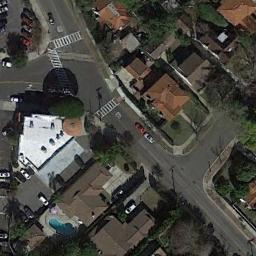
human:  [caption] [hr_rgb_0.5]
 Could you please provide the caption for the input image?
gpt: An intersection with sparse traffic located in a residential area with some trees .

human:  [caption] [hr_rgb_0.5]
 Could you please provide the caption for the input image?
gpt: There is a green belt next to the intersection .

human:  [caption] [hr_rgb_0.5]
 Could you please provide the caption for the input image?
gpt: There are many buildings beside the intersection .

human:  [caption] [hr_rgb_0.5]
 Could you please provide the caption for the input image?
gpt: There are several moving vehicles on the road at the intersection, There are many buildings and some trees around the intersection, And many cars are parked in the open space beside the intersection .

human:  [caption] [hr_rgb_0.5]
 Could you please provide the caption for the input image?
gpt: There are some brown buildings and a white building beside the intersection .